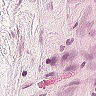
Metastatic tissue present: no